Field crop: maize
Growth stage: 2
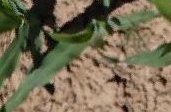
Species: maize